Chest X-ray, AP view. Patient: 40 years old, sex F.
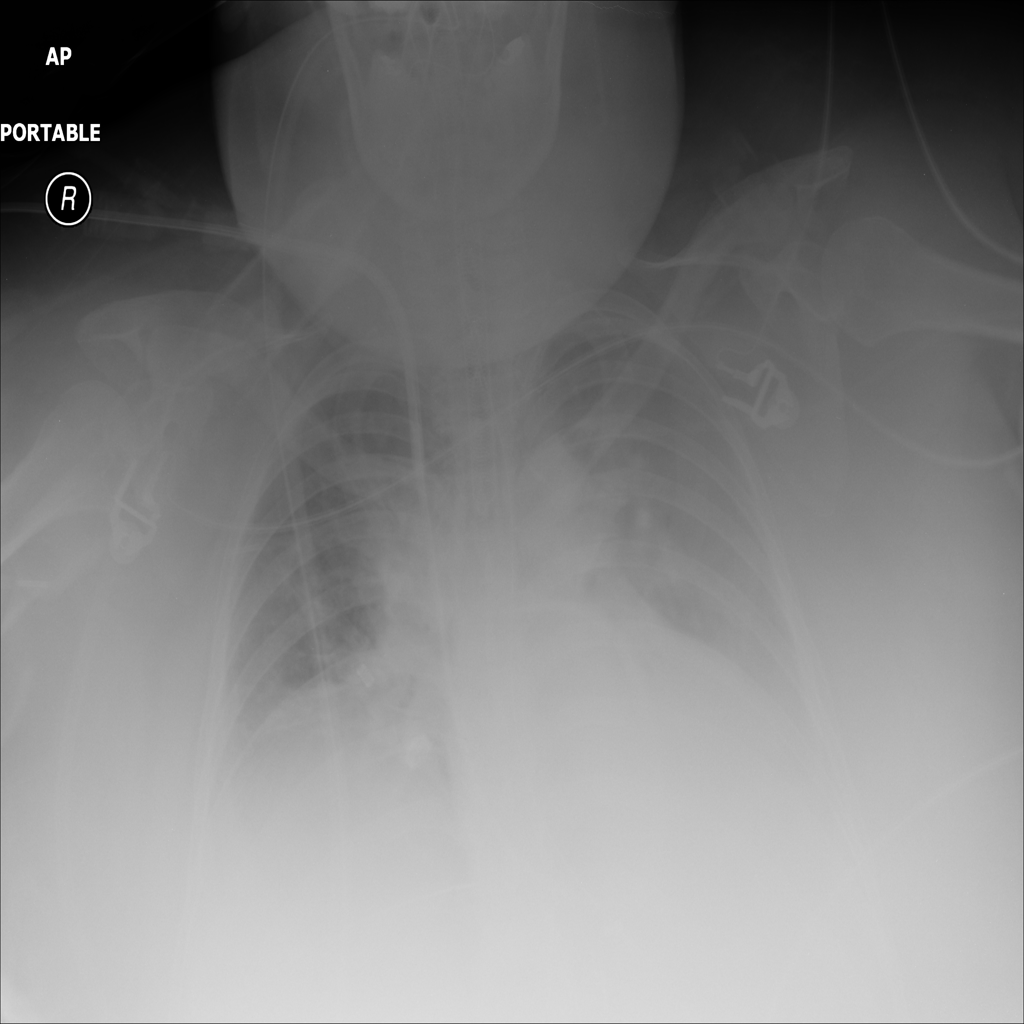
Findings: Atelectasis